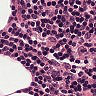
Metastatic tissue present: no